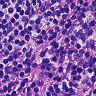
Metastatic tissue present: yes